Question: I have simple table like this:
'''
id (AUTO_INC) | text (VARCHAR 255)
1 hey!
'''
is it possible to trim all the text values to remove all empty or hidden spaces in the field?
Cause if you can see this image you see the "word" field has strange hidden space char inside:

thank you!
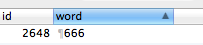
Answer: To remove ' ', '
' and space you can do
'''
update your_table
set 'text' = trim(replace(replace('text', '
', ''), ' ',''))
'''